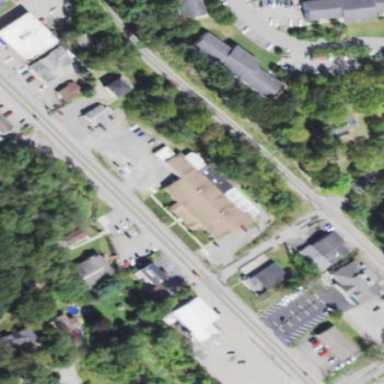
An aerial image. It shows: Commercial building.